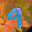
Label: 9